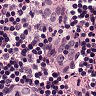
Metastatic tissue present: no